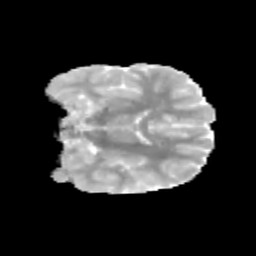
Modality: MD
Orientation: coronal
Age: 12
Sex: male
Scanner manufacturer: siemens
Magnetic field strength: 3 T
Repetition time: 3.8 s
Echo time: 0.07 s